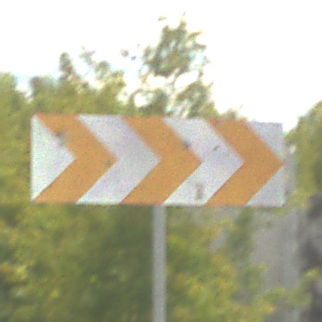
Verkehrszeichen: RichtungstafelnInKurvenGrossLinks
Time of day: Midday
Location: Outdoor (Suburban)
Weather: PartlyCloudy
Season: Summer
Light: Natural